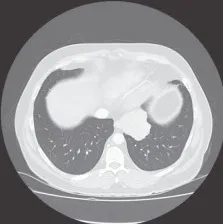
On latest follow-up, the intrapulmonary masses and nodules had significantly reduced in size or remained stable There was no evidence of any enlarging or new intrapulmonary lesions.
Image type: radiology (ct)